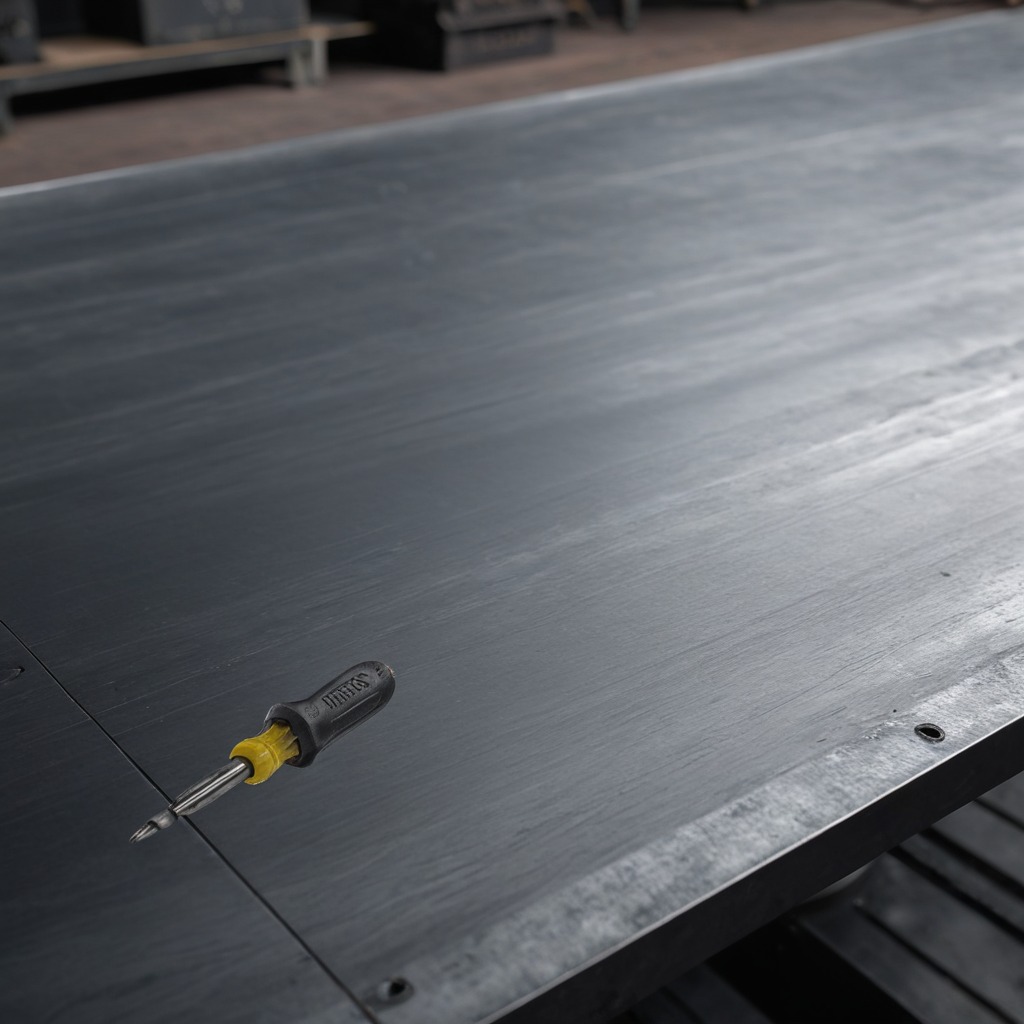
A screwdriver is lying on the cold steel table in a mining workshop.